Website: crate-barrel
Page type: gifting
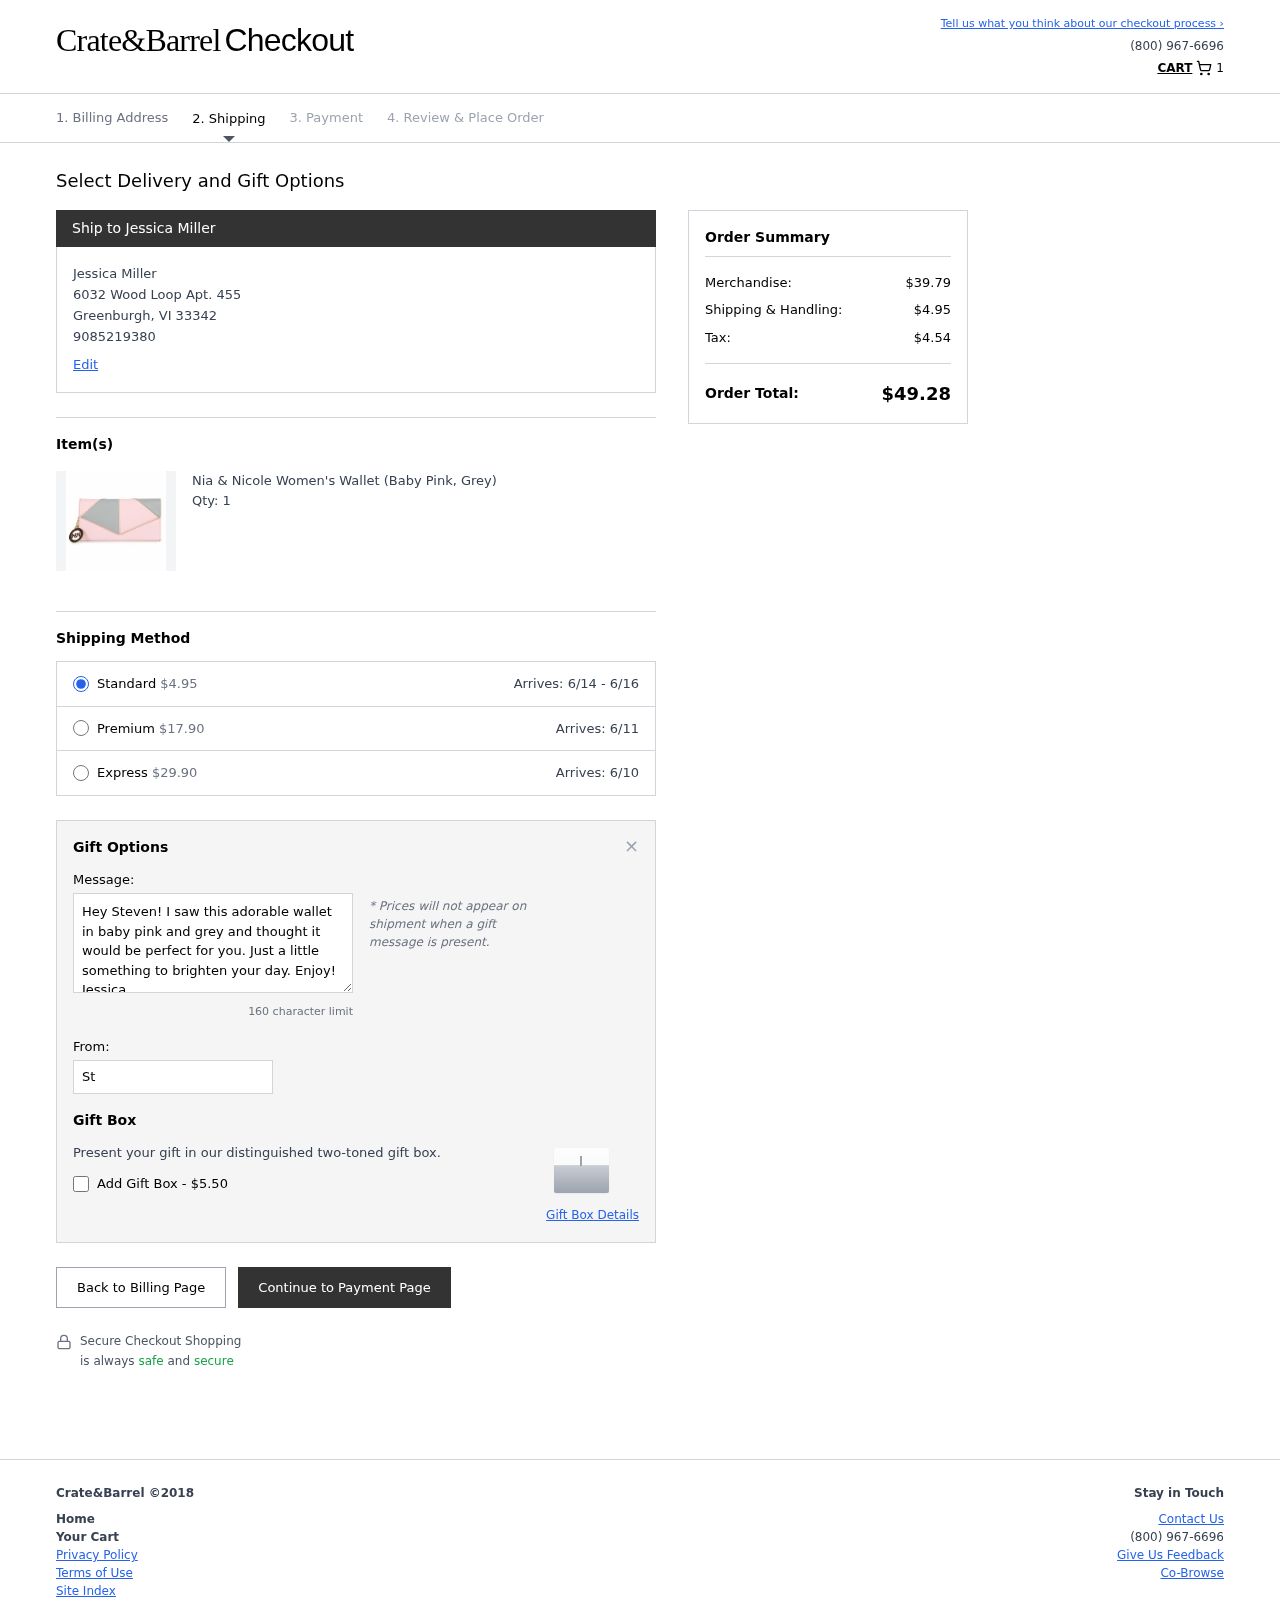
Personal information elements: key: PII_CITY
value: Greenburgh
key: PII_FULLNAME
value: Jessica Miller
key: PII_GIFT_FIRSTNAME
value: Steven
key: PII_GIFT_MESSAGE
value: Hey Steven! I saw this adorable wallet in baby pink and grey and thought it would be perfect for you. Just a little something to brighten your day. Enjoy!
Jessica
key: PII_PHONE
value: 9085219380
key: PII_POSTCODE
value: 33342
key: PII_STATE_ABBR
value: VI
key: PII_STREET
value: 6032 Wood Loop Apt. 455
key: PII_FULLNAME2
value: Jessica Miller
Product elements: key: PRODUCT1_NAME
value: Nia & Nicole Women's Wallet (Baby Pink, Grey)
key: PRODUCT1_QUANTITY
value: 1
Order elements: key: ORDER_NUM_ITEMS
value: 1
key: ORDER_SHIPPING_COST
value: $4.95
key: ORDER_DELIVERY_DATE_RANGE
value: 6/14 - 6/16
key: ORDER_PREMIUM_SHIPPING
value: $17.90
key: ORDER_PREMIUM_DATE
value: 6/11
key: ORDER_EXPRESS_SHIPPING
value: $29.90
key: ORDER_EXPRESS_DATE
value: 6/10
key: ORDER_SUBTOTAL
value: $39.79
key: ORDER_TAX
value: $4.54
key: ORDER_TOTAL
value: $49.28